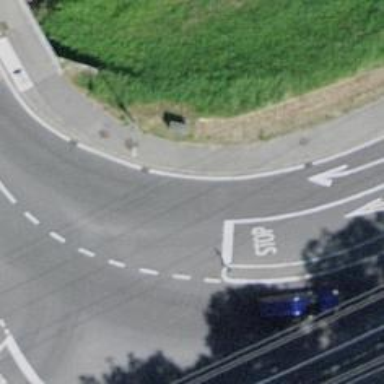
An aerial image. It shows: Sidewalk.